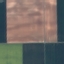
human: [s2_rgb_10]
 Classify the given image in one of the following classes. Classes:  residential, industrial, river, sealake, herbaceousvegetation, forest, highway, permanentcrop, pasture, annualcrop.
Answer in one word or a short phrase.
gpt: AnnualCrop